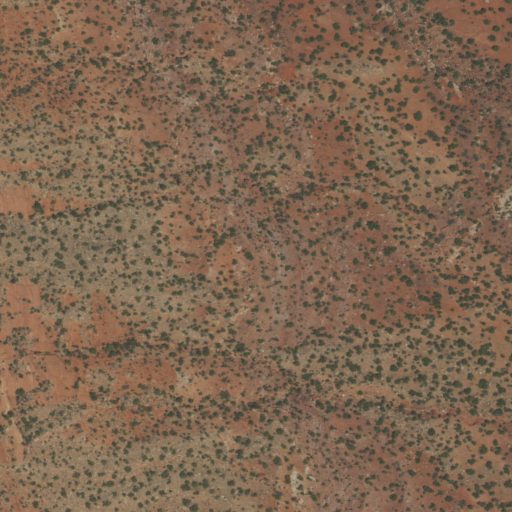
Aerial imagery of mountain in New Mexico named Mesa Cuchilla containing only shrub